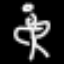
Label: angel